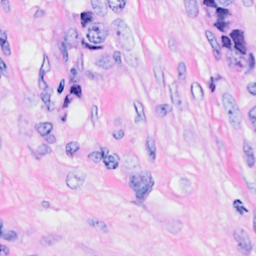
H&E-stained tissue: Breast